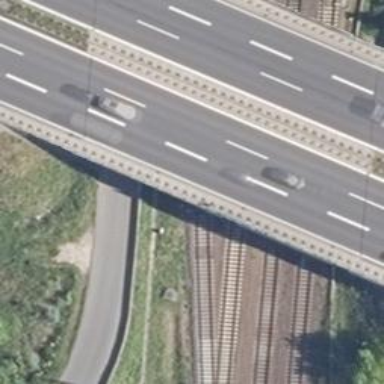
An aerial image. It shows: Railway signal.